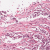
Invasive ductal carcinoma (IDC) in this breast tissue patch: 1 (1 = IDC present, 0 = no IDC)